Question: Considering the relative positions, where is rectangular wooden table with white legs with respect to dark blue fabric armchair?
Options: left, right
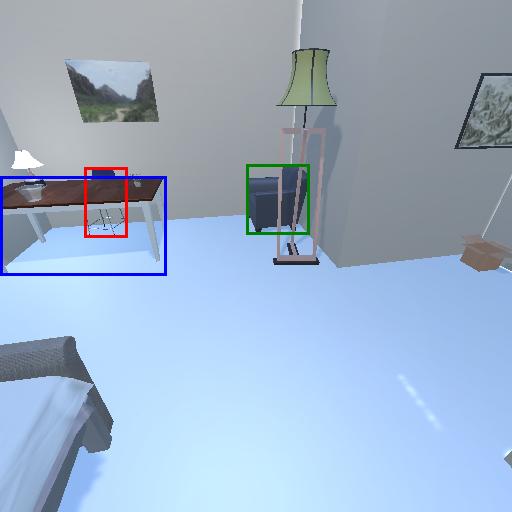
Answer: left